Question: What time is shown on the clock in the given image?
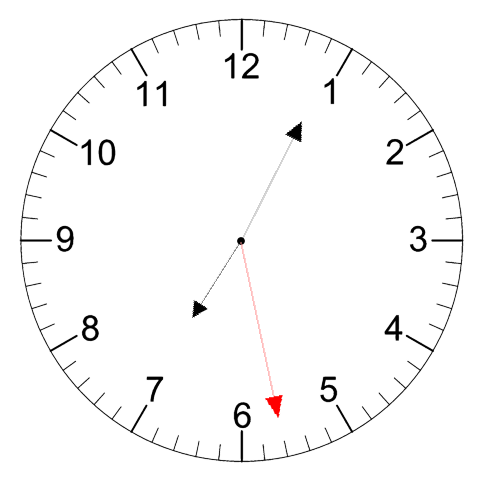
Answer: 07:04:28